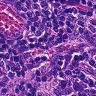
Metastatic tissue present: no